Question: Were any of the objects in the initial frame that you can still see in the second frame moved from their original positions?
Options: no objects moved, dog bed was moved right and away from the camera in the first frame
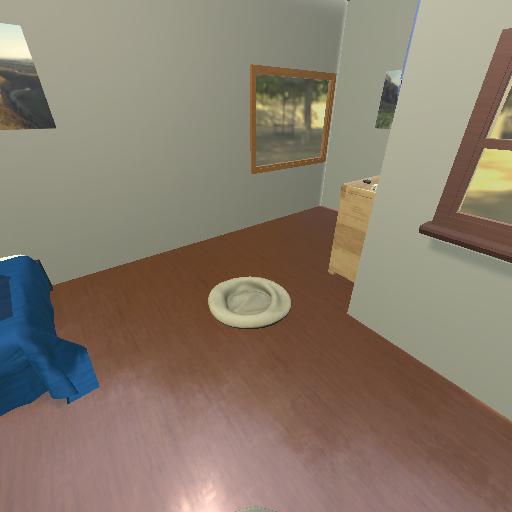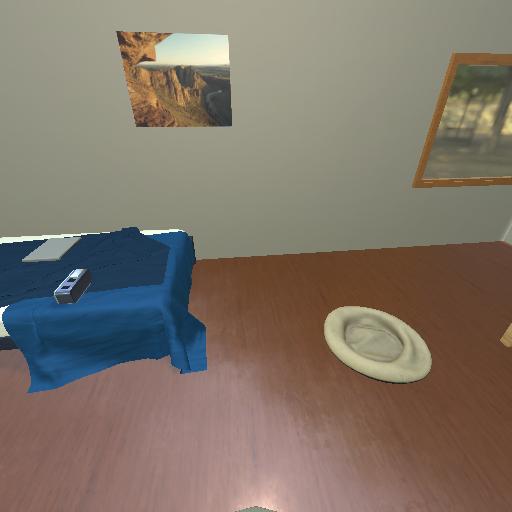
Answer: no objects moved